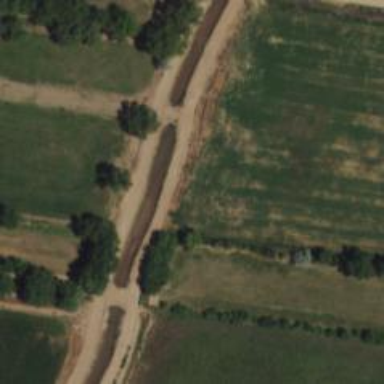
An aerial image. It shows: Culvert tunnel crossing over canal.